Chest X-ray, AP view. Patient: 28 years old, sex F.
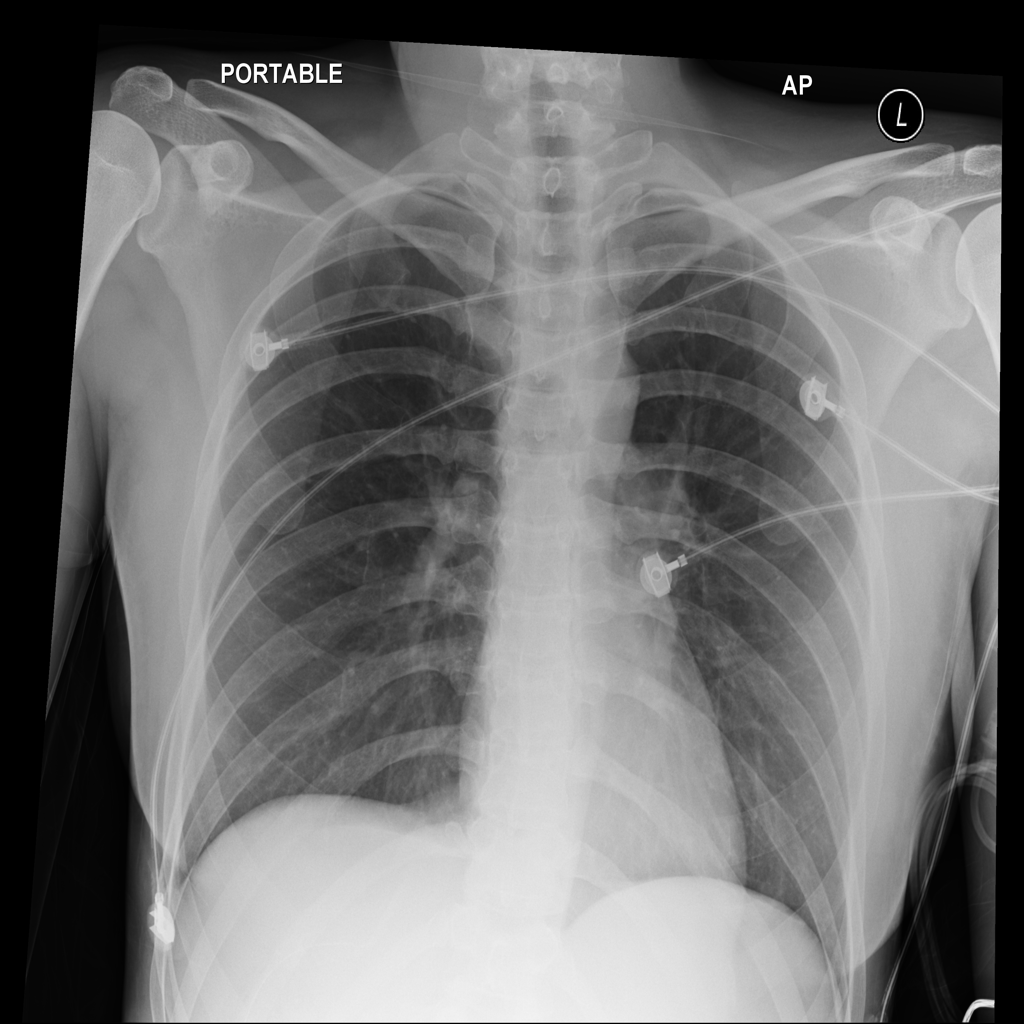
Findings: No Finding